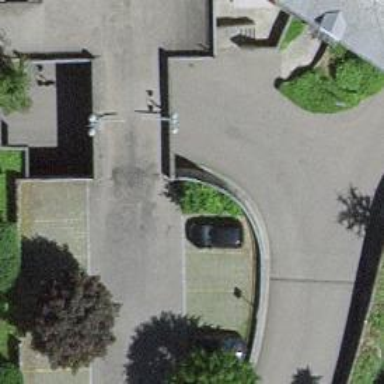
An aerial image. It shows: Group of garages.